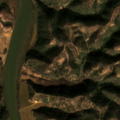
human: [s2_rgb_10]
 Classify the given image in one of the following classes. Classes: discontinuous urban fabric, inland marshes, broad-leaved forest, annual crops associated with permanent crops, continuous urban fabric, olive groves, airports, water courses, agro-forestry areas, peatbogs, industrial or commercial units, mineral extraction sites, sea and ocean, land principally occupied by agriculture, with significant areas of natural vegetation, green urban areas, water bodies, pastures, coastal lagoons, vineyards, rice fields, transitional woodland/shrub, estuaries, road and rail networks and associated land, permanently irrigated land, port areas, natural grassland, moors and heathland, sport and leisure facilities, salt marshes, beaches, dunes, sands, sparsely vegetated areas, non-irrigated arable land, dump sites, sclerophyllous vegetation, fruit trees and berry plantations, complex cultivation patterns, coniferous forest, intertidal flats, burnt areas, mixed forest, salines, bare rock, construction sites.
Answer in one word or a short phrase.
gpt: land principally occupied by agriculture, with significant areas of natural vegetation, broad-leaved forest, transitional woodland/shrub, water courses